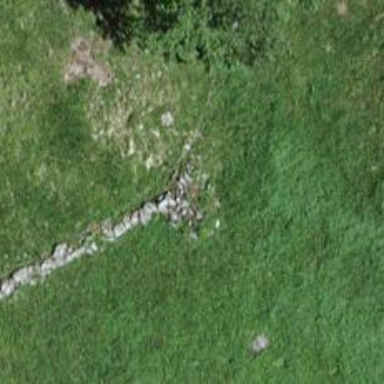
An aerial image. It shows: Wall made of dry stone.